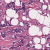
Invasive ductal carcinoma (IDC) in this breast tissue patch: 1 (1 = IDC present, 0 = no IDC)